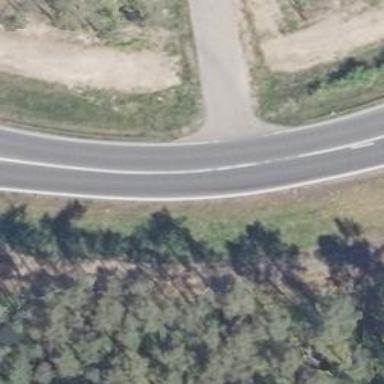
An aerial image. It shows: Asphalt trunk link motorroad.